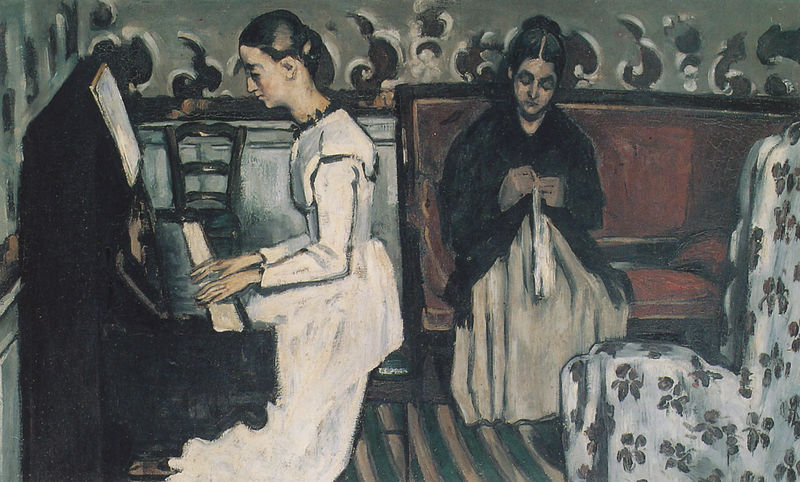
Titel: Junges Mädchen am Klavier - Overtüre zu “Tannhäuser”
Künstler: Paul Cézanne
Institution: Leningrad, Staatliche Ermitage
Schlagwörter: dunkel, weiß, frauen, kleid, schwarz, stuhl, zimmer, rot, muster, teppich, interieur, sessel, sofa, zwei, noten, tapete, spielen, nähen, stricken, klavier, andacht